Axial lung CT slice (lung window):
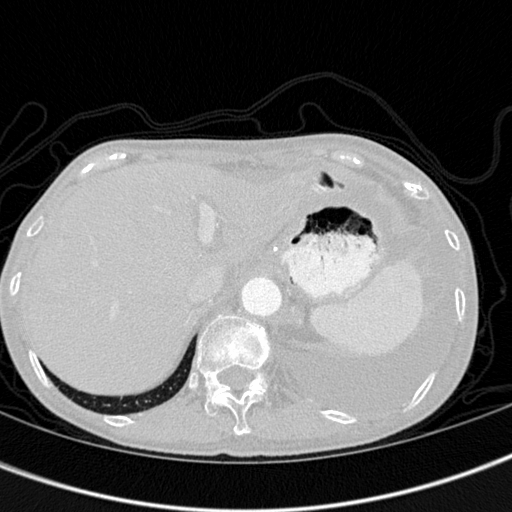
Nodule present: no